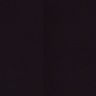
Metastatic tissue present: no